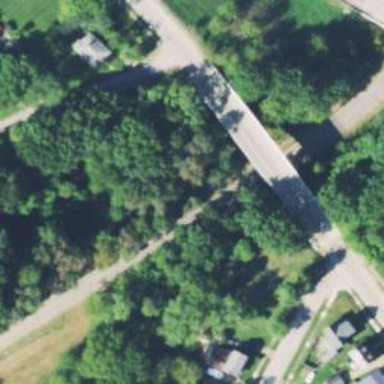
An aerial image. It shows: Man-made bridge.